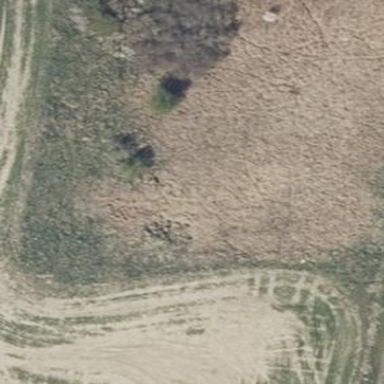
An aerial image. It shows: Area covered with grass.